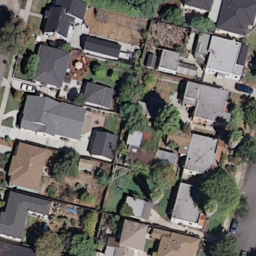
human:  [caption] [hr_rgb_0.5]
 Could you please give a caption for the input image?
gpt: It is a medium residential area .

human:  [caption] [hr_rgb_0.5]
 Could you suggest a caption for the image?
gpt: A medium residential area with houses closed to each other .

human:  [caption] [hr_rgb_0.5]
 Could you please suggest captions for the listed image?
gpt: A medium residential area with houses and trees .

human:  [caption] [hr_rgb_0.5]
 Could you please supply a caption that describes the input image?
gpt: Many houses with plants surrounded in the medium residential area .

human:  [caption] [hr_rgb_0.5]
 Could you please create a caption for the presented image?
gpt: This is a medium residential area with houses closed to each other .